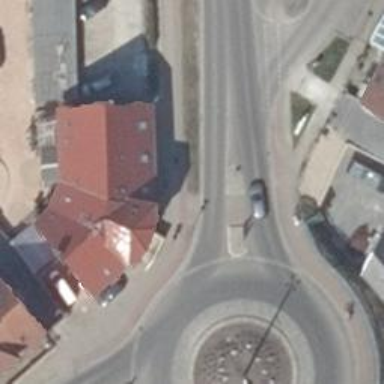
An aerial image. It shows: Uncontrolled crossing with traffic-calming island.